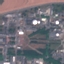
Land use / land cover: Industrial